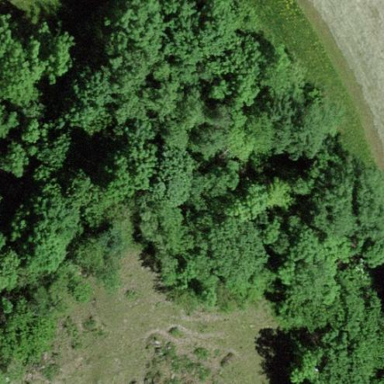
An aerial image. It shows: Forest area.